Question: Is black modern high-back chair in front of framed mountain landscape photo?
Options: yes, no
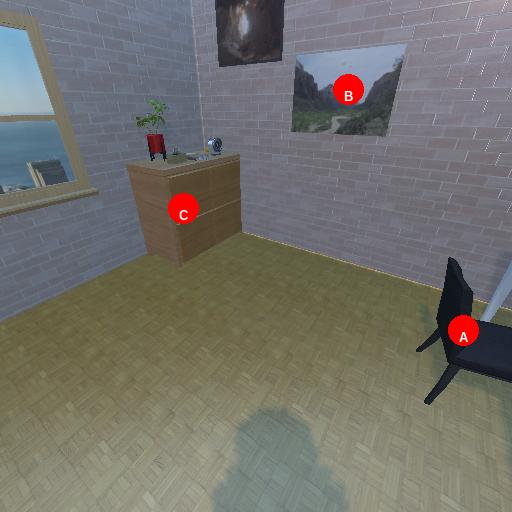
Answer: yes